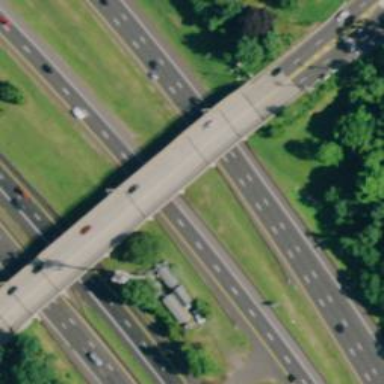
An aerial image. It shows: Urban freeway or expressway.